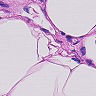
Metastatic tissue present: no